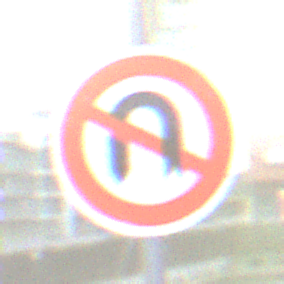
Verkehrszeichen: VerbotWenden
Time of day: SunriseSunset
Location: Outdoor (Urban)
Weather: PartlyCloudy
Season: NotSpecified
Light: Natural